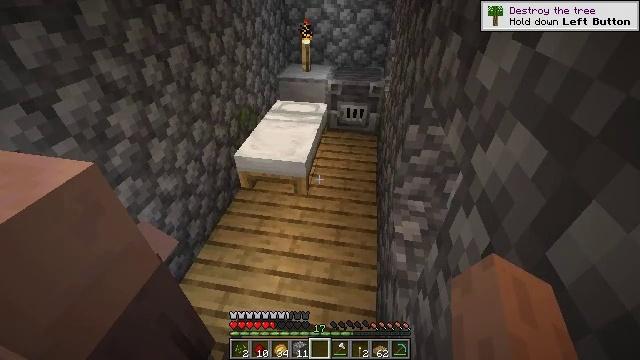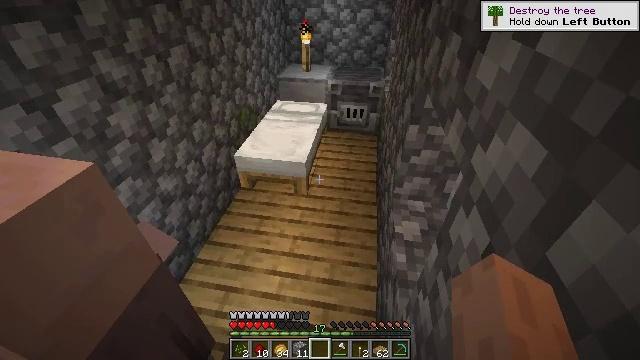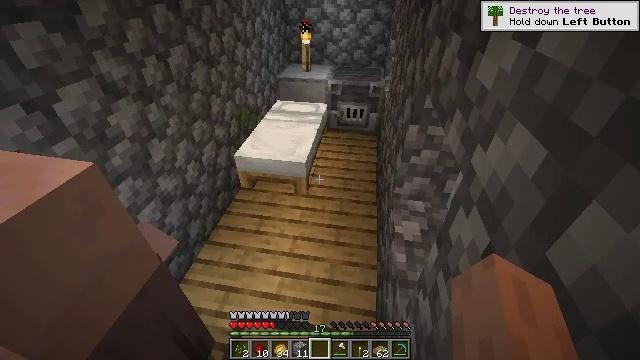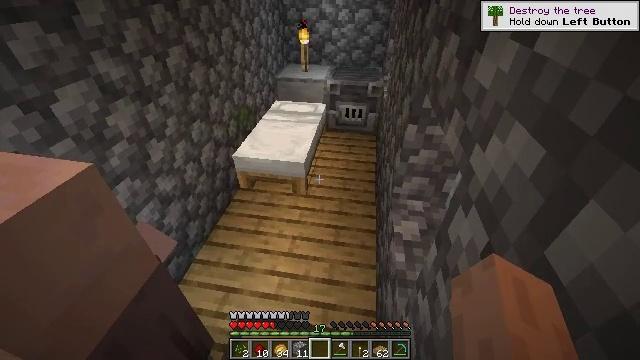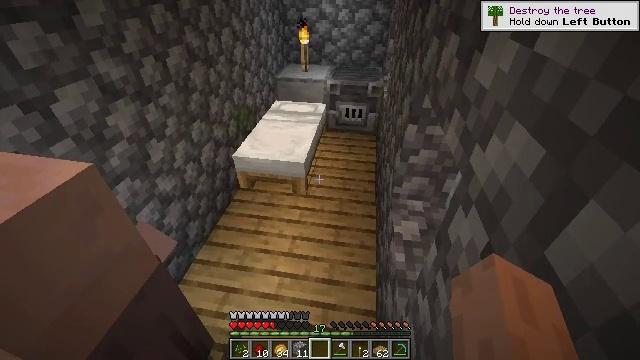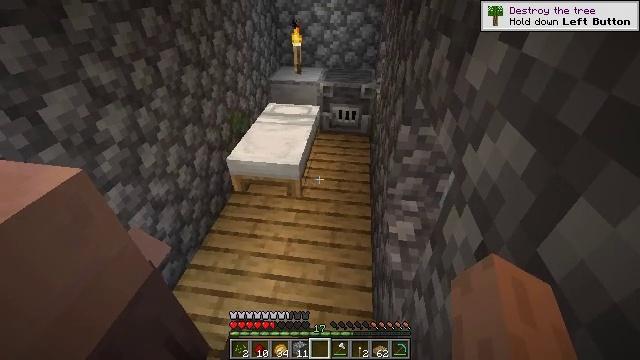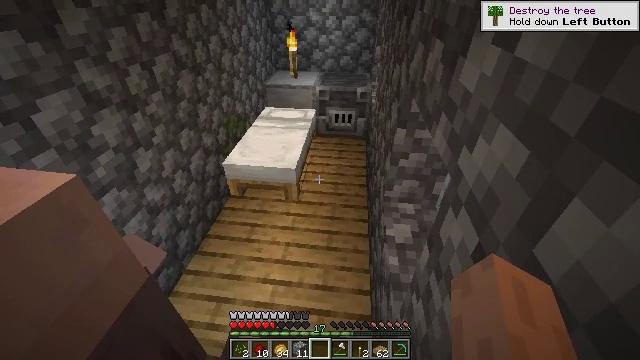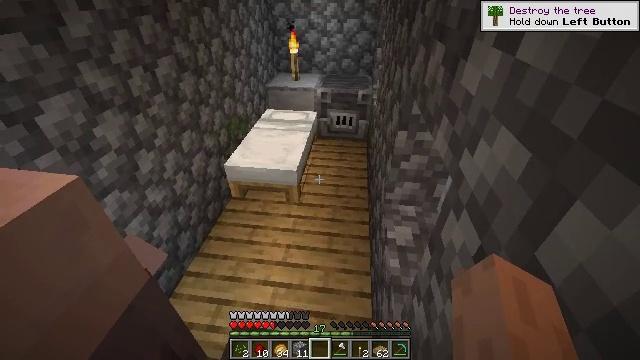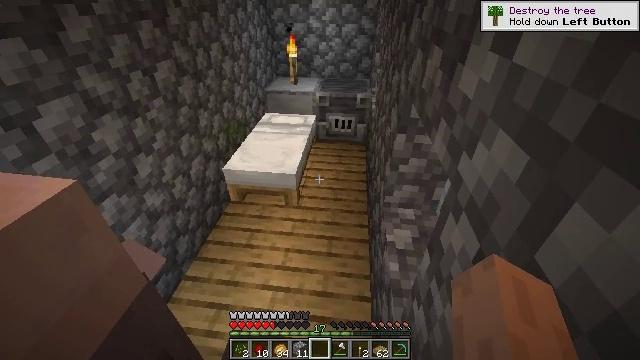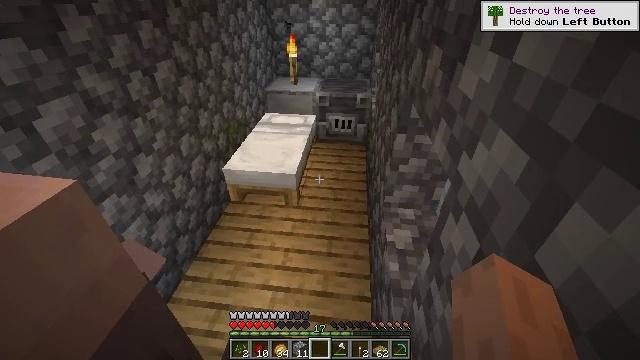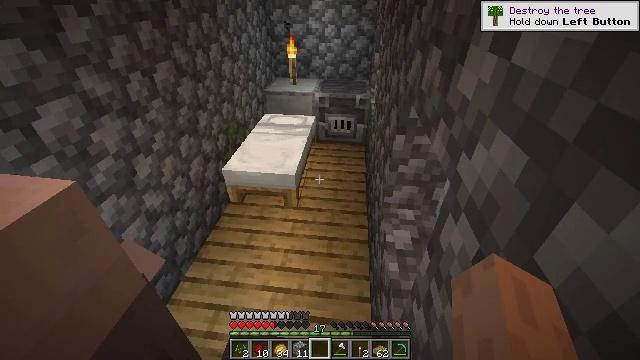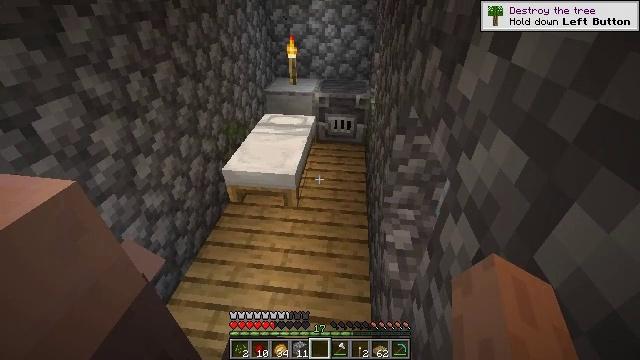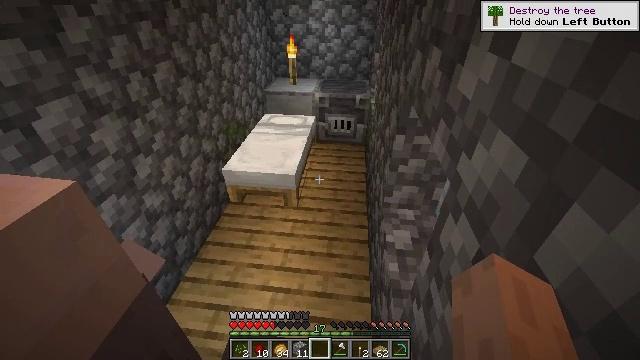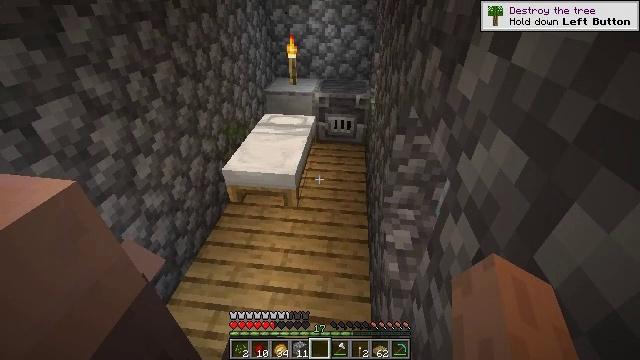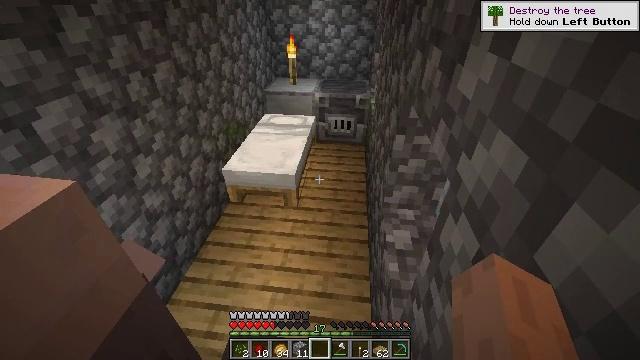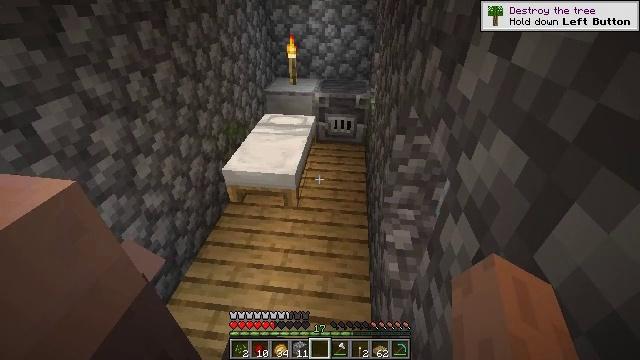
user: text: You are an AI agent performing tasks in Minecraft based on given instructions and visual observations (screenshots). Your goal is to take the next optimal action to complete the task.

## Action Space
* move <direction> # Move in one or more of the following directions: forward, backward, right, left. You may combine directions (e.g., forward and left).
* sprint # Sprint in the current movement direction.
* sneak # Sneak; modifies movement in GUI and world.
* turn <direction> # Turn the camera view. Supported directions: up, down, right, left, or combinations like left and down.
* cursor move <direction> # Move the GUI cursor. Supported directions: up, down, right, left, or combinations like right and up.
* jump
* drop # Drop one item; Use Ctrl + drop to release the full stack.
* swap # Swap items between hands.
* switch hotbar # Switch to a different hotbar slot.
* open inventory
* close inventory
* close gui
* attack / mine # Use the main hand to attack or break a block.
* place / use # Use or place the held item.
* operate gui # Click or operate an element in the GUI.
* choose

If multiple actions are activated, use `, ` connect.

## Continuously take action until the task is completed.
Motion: motion action
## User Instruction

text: Collect the blast furnace by mining it.
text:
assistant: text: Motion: no_op
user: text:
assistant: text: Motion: no_op
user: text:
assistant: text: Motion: no_op
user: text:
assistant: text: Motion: no_op
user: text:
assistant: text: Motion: turn right
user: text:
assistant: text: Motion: no_op
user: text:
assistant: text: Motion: no_op
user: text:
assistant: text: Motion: no_op
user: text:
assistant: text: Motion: no_op
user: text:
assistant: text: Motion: no_op
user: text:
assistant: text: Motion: no_op
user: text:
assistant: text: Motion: no_op
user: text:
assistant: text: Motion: no_op
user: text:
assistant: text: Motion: no_op
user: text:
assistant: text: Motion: no_op
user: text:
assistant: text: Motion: no_op
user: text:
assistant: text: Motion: no_op
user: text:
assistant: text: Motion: no_op
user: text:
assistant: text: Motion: no_op
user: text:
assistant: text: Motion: no_op
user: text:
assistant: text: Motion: no_op
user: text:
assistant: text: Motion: no_op
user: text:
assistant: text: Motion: no_op
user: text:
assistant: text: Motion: no_op
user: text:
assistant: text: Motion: no_op
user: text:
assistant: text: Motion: no_op
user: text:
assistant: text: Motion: turn left and down
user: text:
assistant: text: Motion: turn left and down
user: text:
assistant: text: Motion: turn left
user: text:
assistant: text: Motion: turn left and up